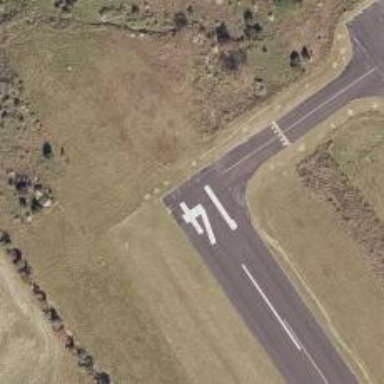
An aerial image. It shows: Image of taxiway at airport.